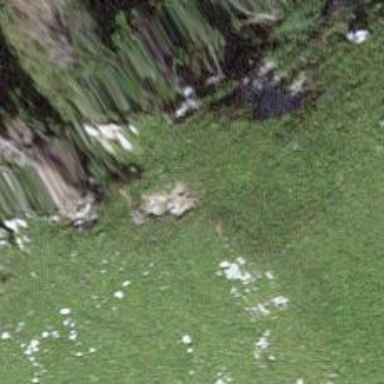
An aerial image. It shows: Evergreen needle-leaved tree.